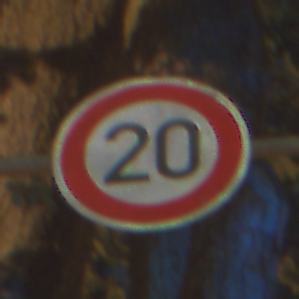
Verkehrszeichen: Geschwindigkeit20
Umgebung: Outdoor, Urban
Tageszeit: Night
Wetter: PartlyCloudy
Licht: Artificial
Jahreszeit: NotSpecified
Kontrast: HighContrast